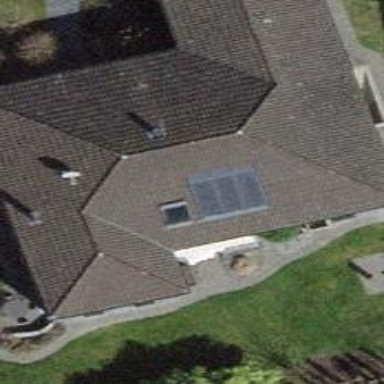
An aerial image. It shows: Solar power generator using photovoltaic panels.